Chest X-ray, AP view. Patient: 51 years old, sex F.
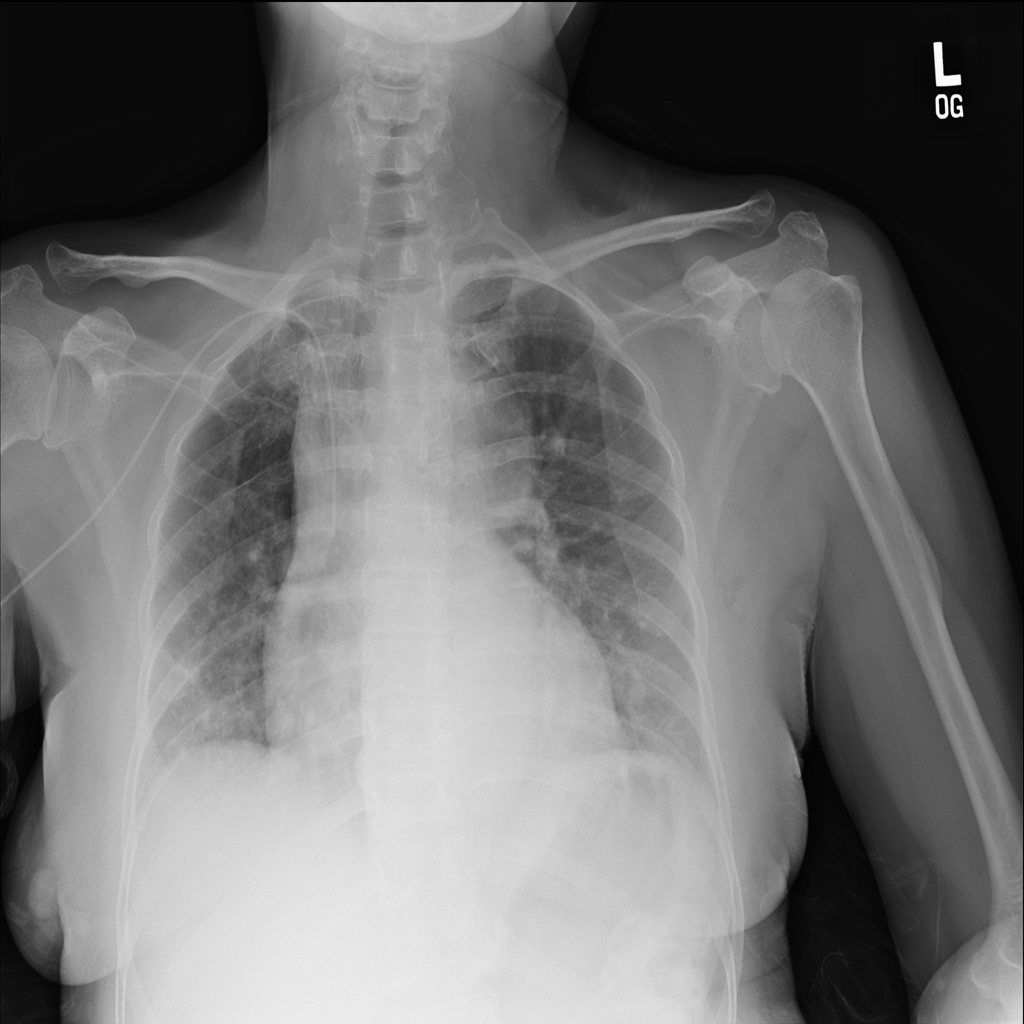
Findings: No Finding